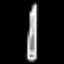
Label: pencil